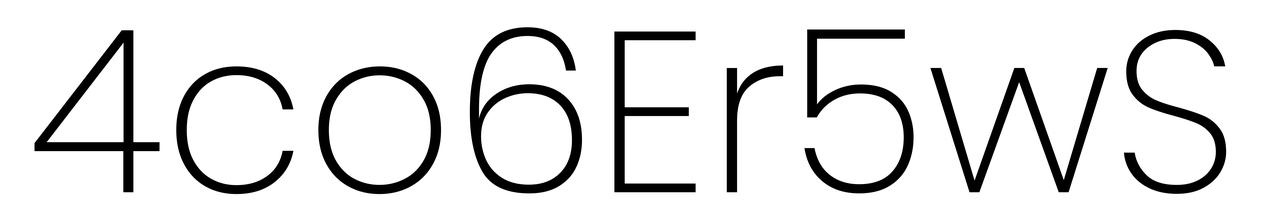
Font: Poppins-ExtraLight